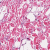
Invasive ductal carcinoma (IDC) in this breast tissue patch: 0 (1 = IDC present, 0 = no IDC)